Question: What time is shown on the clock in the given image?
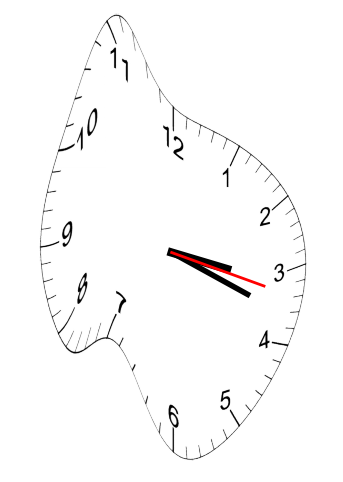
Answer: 03:18:17